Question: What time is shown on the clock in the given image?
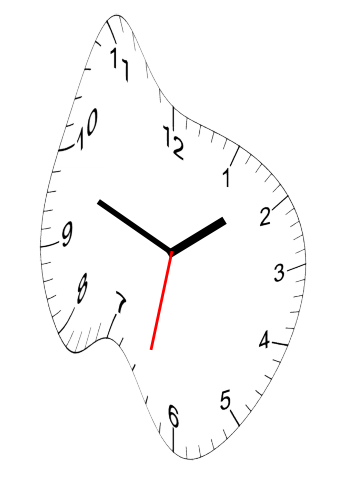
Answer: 01:48:32